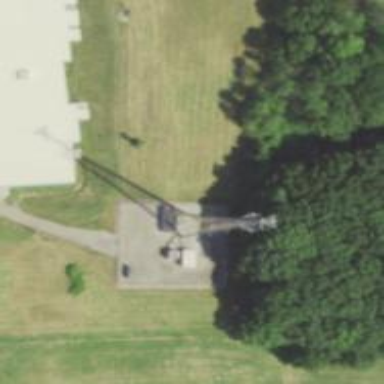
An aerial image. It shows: Mast tower used for communication.